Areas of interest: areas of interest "Fitness Center"
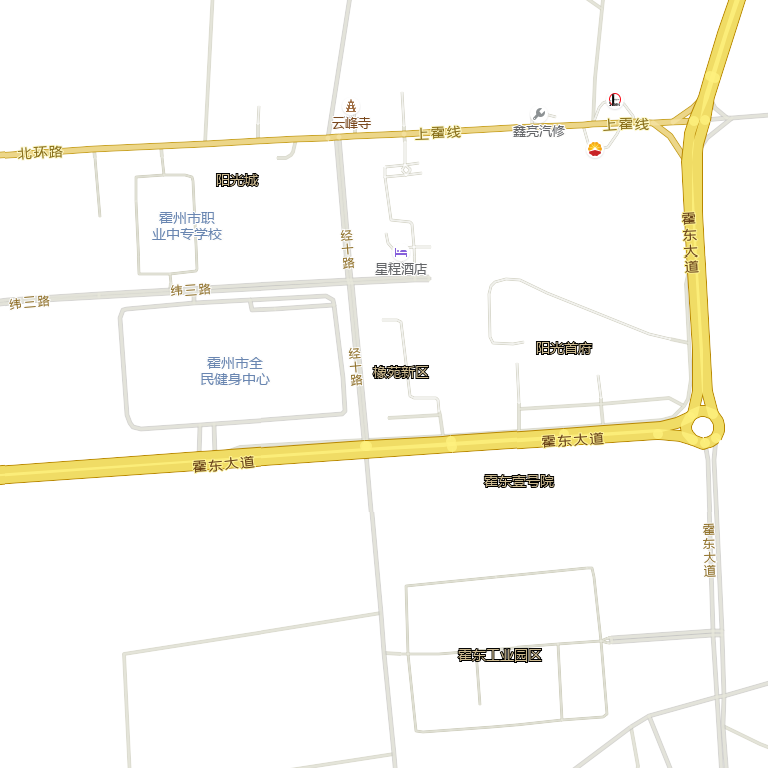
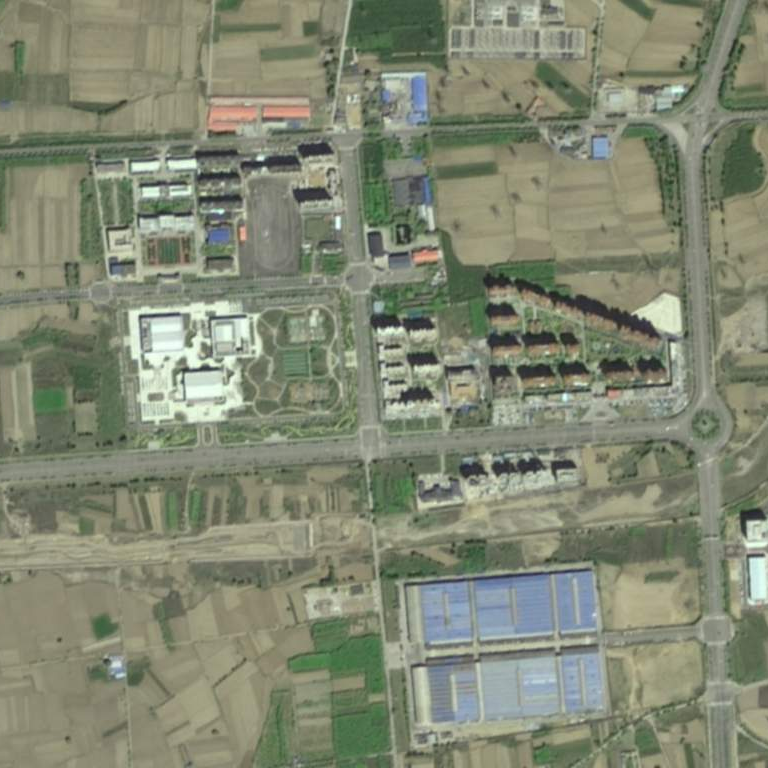